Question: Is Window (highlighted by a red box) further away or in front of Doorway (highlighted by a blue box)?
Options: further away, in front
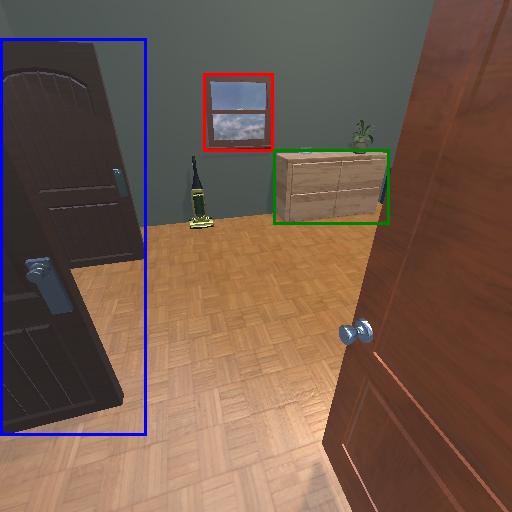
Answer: further away